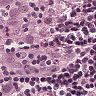
Metastatic tissue present: yes